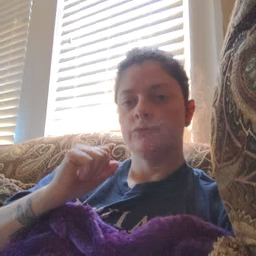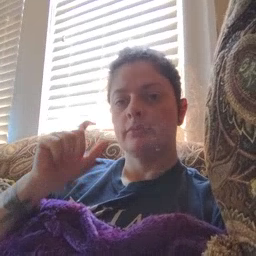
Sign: bug